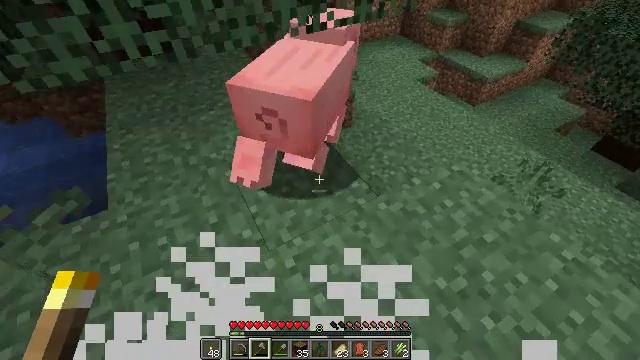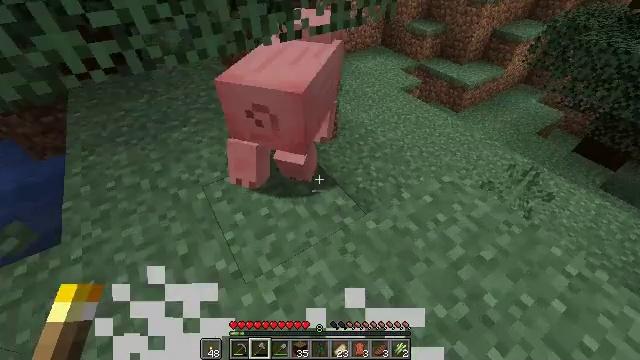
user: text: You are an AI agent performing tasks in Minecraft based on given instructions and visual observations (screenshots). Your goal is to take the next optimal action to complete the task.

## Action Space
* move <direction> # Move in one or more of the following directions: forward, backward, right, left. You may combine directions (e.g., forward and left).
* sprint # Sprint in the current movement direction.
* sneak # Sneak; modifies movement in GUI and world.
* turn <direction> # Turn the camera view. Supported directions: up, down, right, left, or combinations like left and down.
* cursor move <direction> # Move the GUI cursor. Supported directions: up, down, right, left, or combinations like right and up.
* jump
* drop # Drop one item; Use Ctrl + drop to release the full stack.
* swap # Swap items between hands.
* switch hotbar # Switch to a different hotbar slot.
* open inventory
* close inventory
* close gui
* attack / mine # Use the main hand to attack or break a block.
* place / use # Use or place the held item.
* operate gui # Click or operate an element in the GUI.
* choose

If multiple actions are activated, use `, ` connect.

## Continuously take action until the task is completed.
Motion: motion action
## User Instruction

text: Kill mobs.
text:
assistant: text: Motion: turn right and up
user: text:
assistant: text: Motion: no_op